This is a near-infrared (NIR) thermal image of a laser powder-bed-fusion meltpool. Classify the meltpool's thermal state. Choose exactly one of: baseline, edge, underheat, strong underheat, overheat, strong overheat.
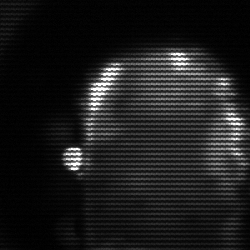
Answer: baseline